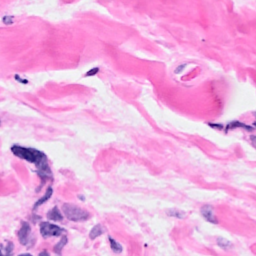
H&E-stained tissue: Breast